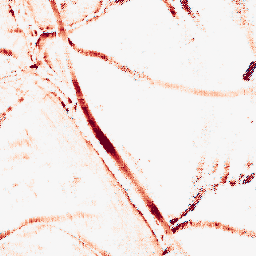
Category: morphological
Decomposition family: morphological_square
Decomposition parameters: operation: opening
size: 10
Upsampling method: regularized
Upsampling parameters: scale: 4
lambda_reg: 0.1
Upsampling scale: 4